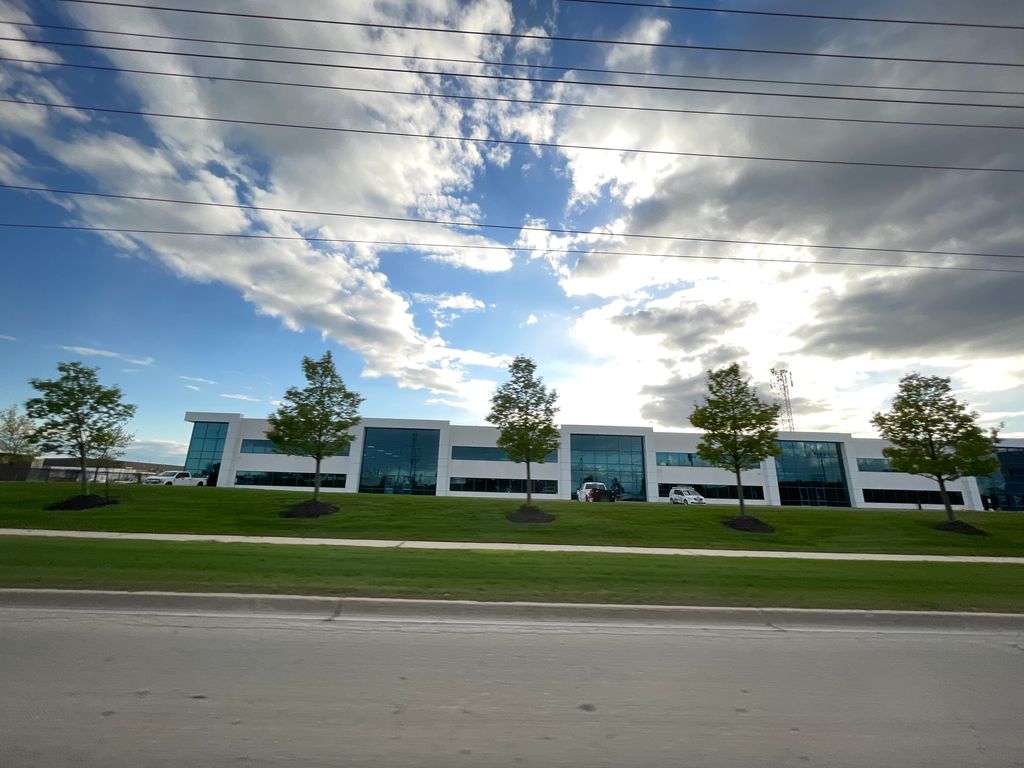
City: kitchener-waterloo